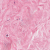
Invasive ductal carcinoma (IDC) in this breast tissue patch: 0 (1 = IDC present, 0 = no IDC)